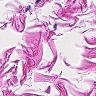
Metastatic tissue present: no